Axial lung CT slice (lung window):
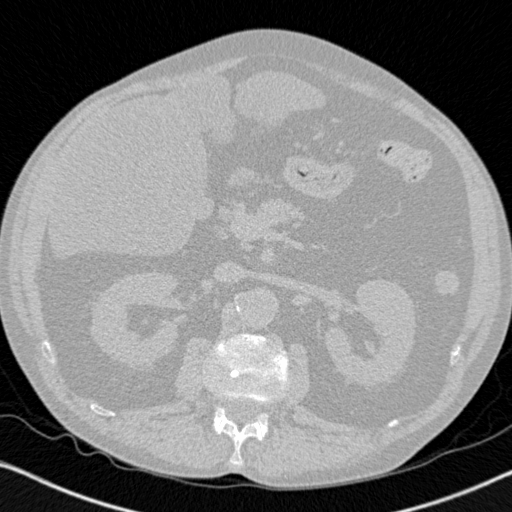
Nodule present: no